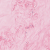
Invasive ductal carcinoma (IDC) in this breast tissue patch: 0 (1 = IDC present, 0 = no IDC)